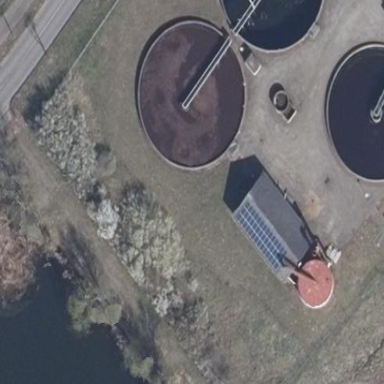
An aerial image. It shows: Body of wastewater.